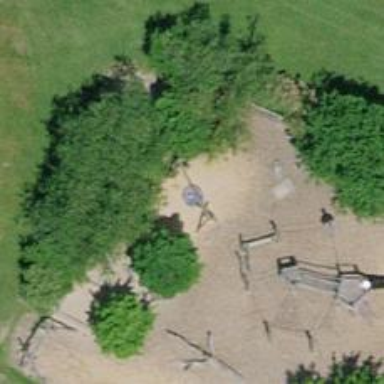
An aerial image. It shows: Playground featuring basket swing.